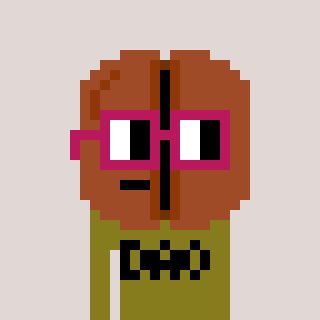
a pixel art character with square dark red glasses, a coffeebean-shaped head and a gunk-colored body on a warm background